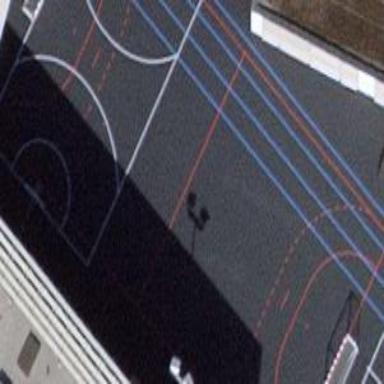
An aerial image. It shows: Handball pitch with tartan surface.